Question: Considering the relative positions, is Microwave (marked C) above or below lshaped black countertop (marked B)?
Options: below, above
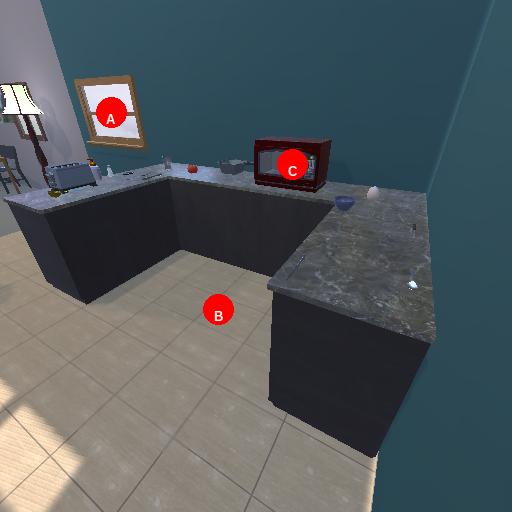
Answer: below